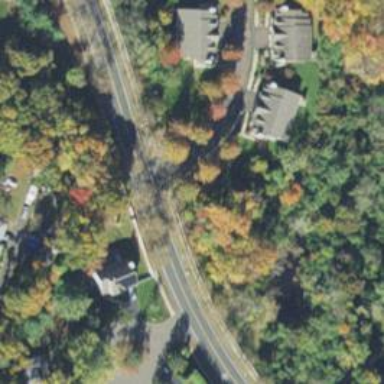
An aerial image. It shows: Unmarked road crossing.